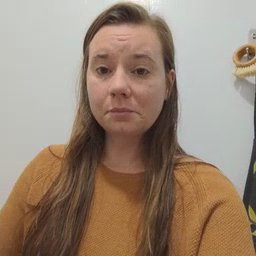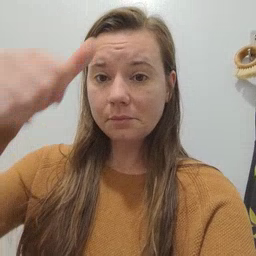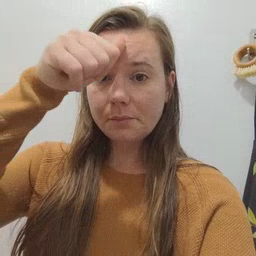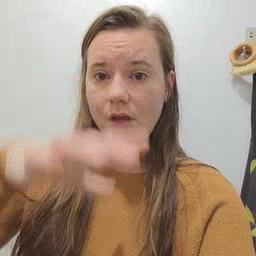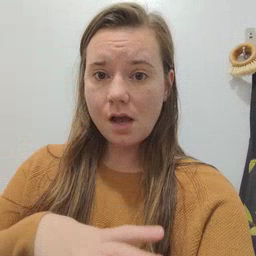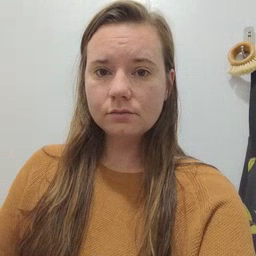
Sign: man